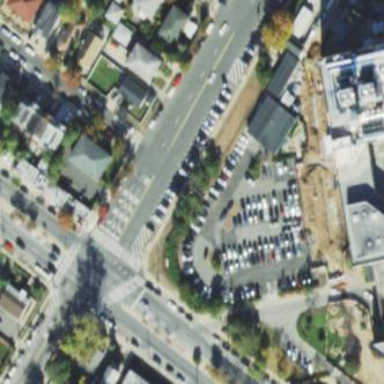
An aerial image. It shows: Parking available on the street side.